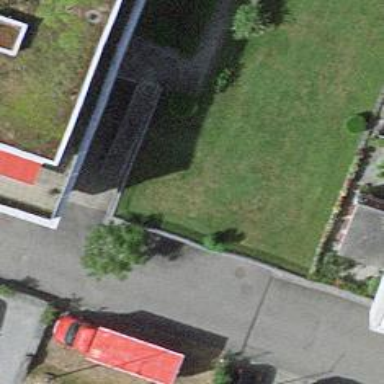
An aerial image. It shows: Group of garages.